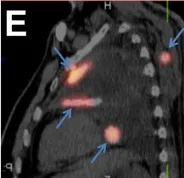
(D-F) 99mTc-MDP SPECT/CT images showing the areas (blue arrows) with high concentrations of radioactivity, which were consistent with those on the CT scan.
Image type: radiology (pet)